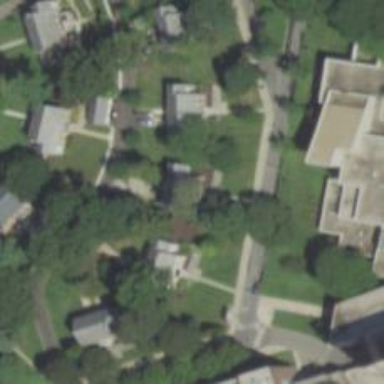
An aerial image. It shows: College building.